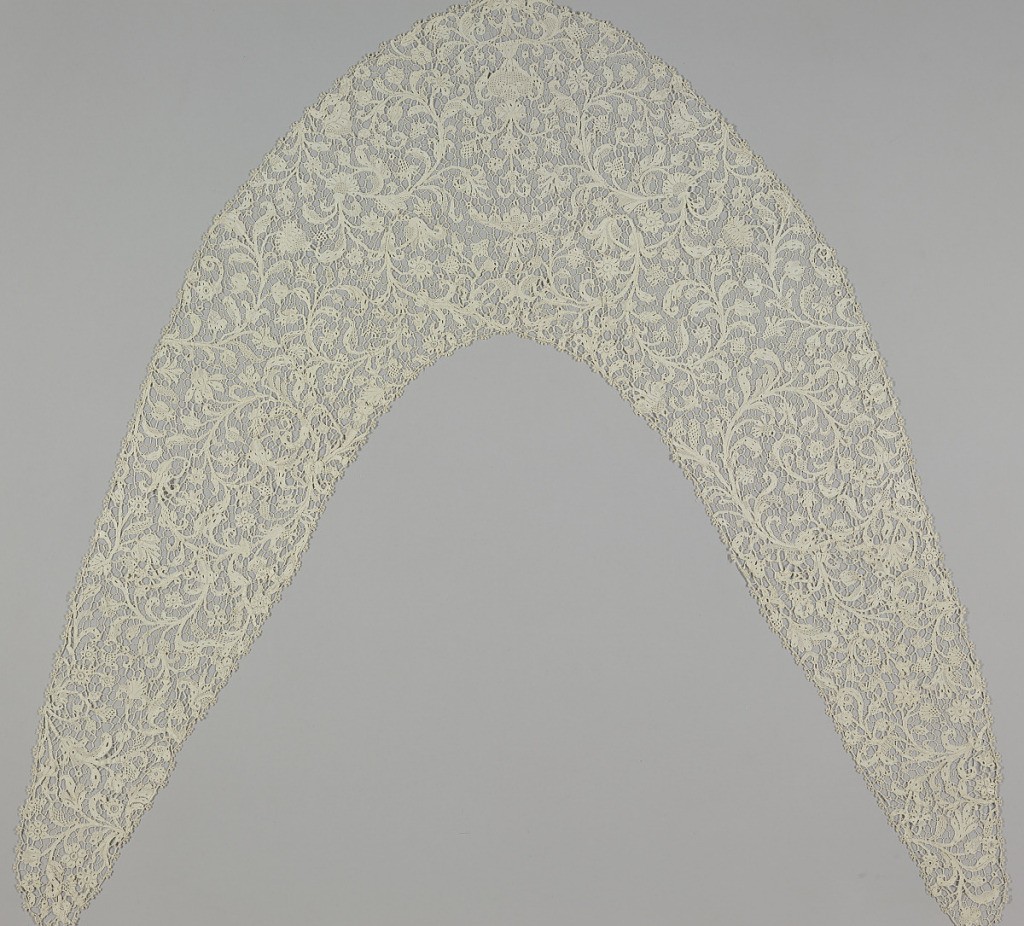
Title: Bertha
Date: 18th century
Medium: linen Technique: needle lace
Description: Bertha collar worked with a central design of an urn and flower motif surrounded by symmetrically arranged floral scrolls on either side. Edged on four sides with tiny picots.